Question: How many ricochets will a ball launched from (1.0, 1.0) at 20° need to hit the target at (9.0, 11.0)? The ball reflects perfectly off the arena walls and mirror-obstacles.
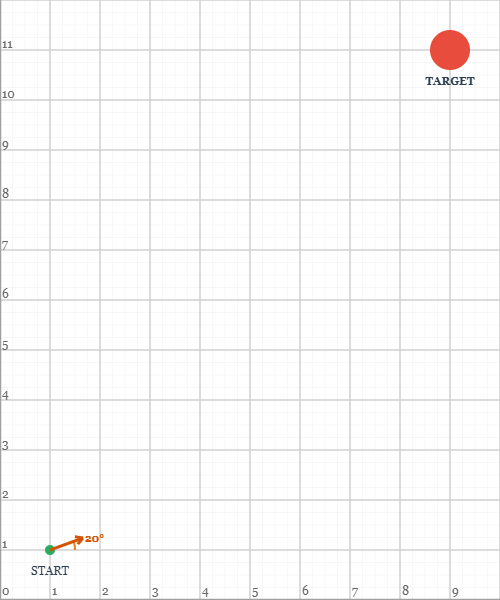
Answer: 2